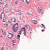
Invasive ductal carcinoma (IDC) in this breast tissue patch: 1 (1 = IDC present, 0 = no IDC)